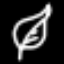
Label: leaf